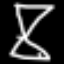
Label: hourglass